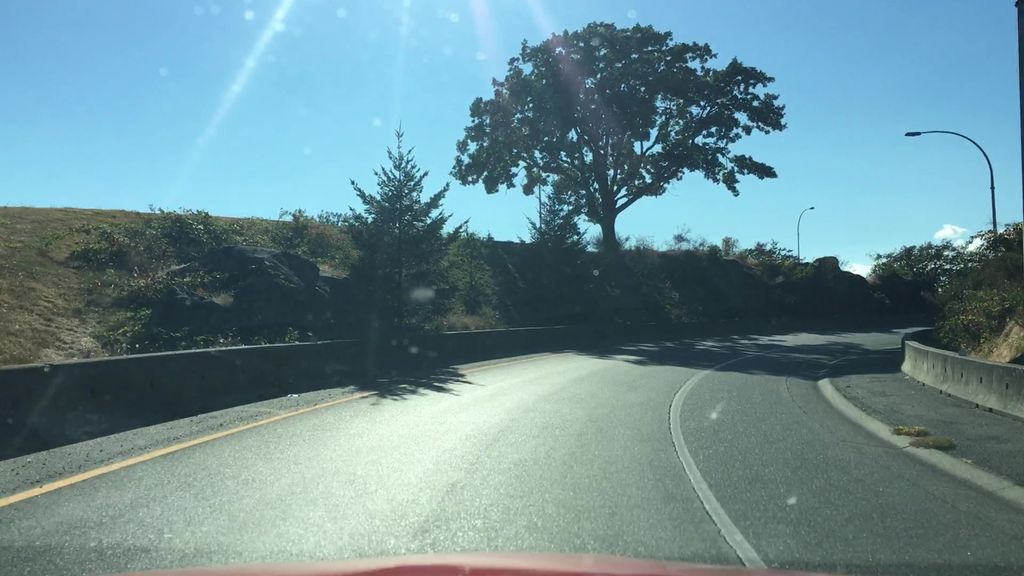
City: victoria